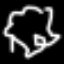
Label: frog